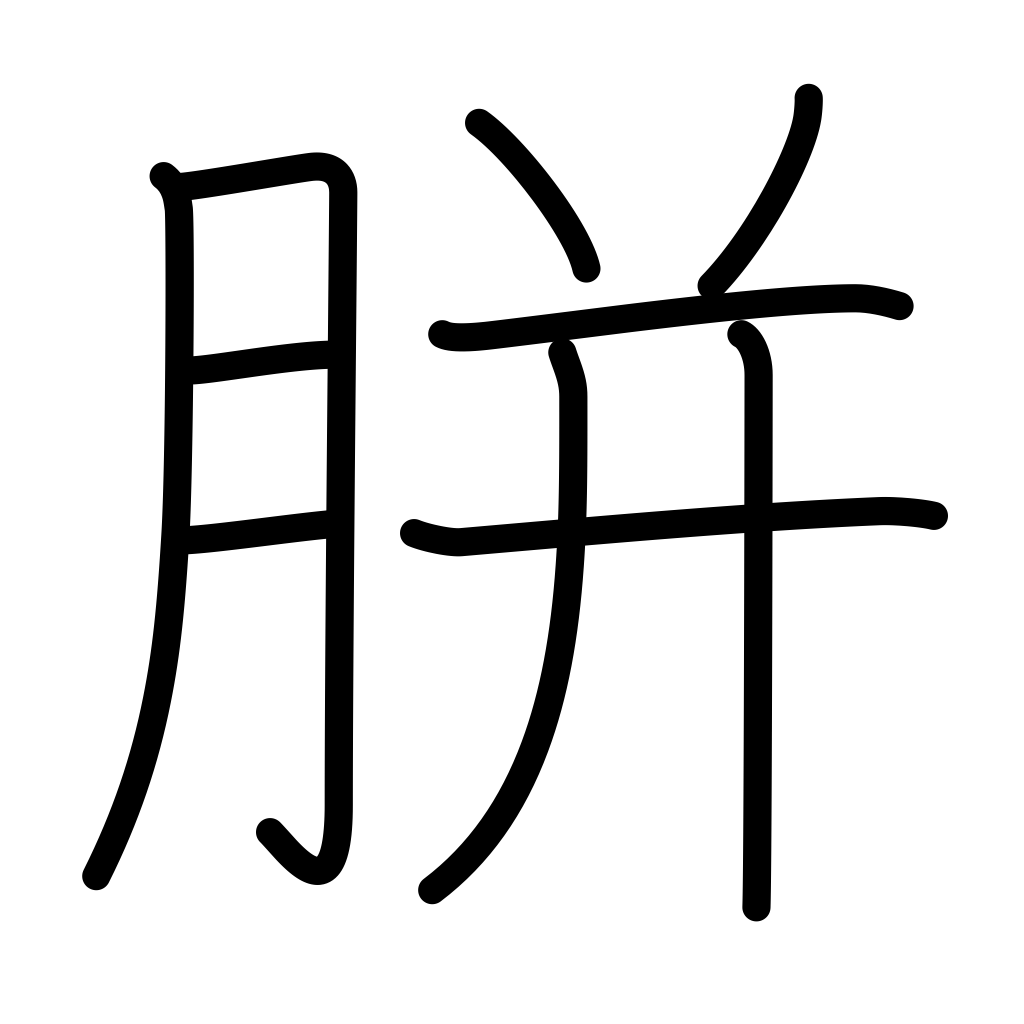
Meaning: callus, corn